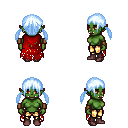
a pixel art fantasy rpg character, female body template, orc, green skin, red tattered cape, gold greaves, white cyan twin-tailed hairstyle, leather bracers, maroon shoes, four views (front, back, left, right), 2x2 character sprite sheet, small pixel art, hard edges, no anti-aliasing